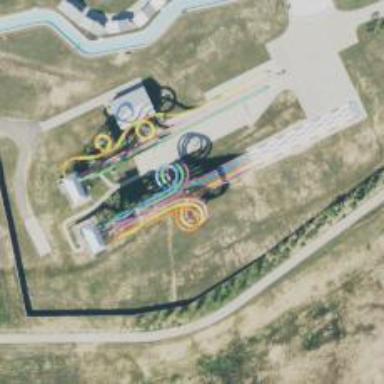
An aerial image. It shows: Water slide attraction.